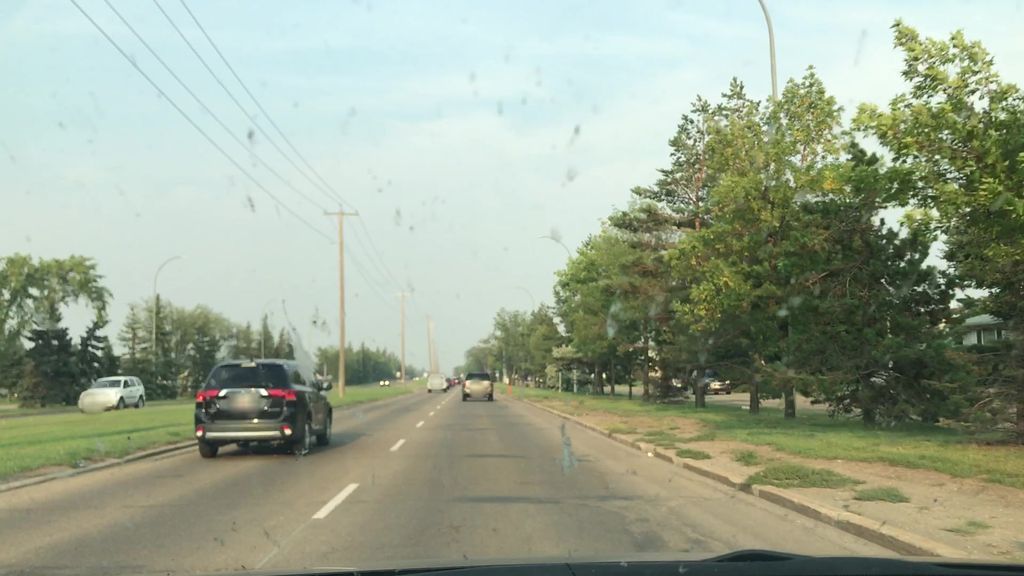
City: edmonton